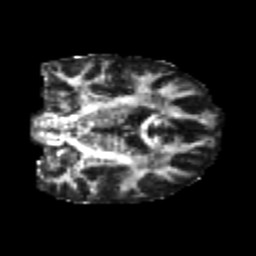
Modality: FA
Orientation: coronal
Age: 26
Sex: male
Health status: healthy
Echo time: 0.074 s